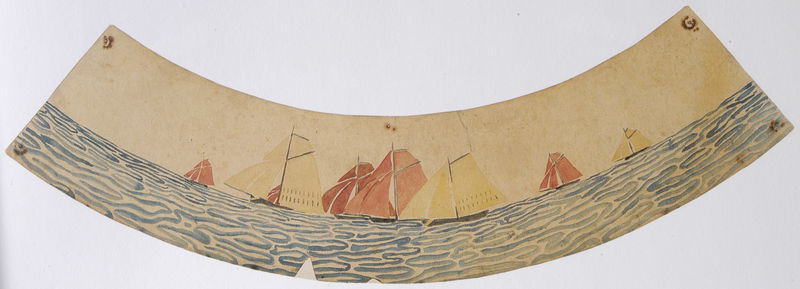
Titel: Lampenschirm mit Schiffen
Künstler: Félix Vallotton
Standort: Paris
Institution: (Privatsammlung)
Schlagwörter: blau, gemälde, himmel, meer, umhang, wasser, weiß, aquarell, gelb, ocker, see, bewegung, braun, lampe, licht, orange, zeichnung, rot, schirm, tuch, beige, fächer, ornament, teppich, wand, band, schale, horizont, weite, wind, gewässer, stoff, boot, boote, rund, keramik, vase, hellblau, gischt, japan, schiff, schiffe, segel, segelschiffe, welle, wellen, papier, lampenschirm, bogen, mast, segelschiff, farbe, grafik, graphik, vergilbt, linien, schiffahrt, masten, einfach, jugendstil, nadel, japanisch, striche, segelboote, ozean, segeln, foto, segment, wasserfarben, gefäß, hängen, schlicht, scheibe, druckgraphik, druckgrafik, loch, gebogen, strich, rennen, kugel, entwurf, pinsel, löcher, halbkreis, halbrund, flecken, kreissegment, regatta, china, erdkugel, erdoberfläche, fries, kreisbogen, krümmung, navigation, pergament, reissnägelspuren, seefahrt, viertelkreis, flotte, jugendstiel, horizonth, scherben, halbkreise, botte, schifffahrt, beschädigt, scherbe, blauch, horziont, grunfarben, schiffe#meer